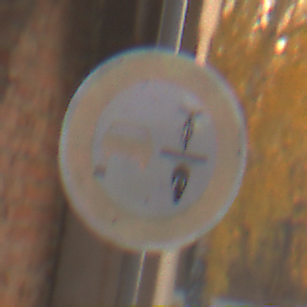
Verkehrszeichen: VerbotUeberholenEinspurigeFahrzeuge
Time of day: SunriseSunset
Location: Roofed (Suburban)
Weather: Clear
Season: NotSpecified
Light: Natural